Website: lowes
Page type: order-returns
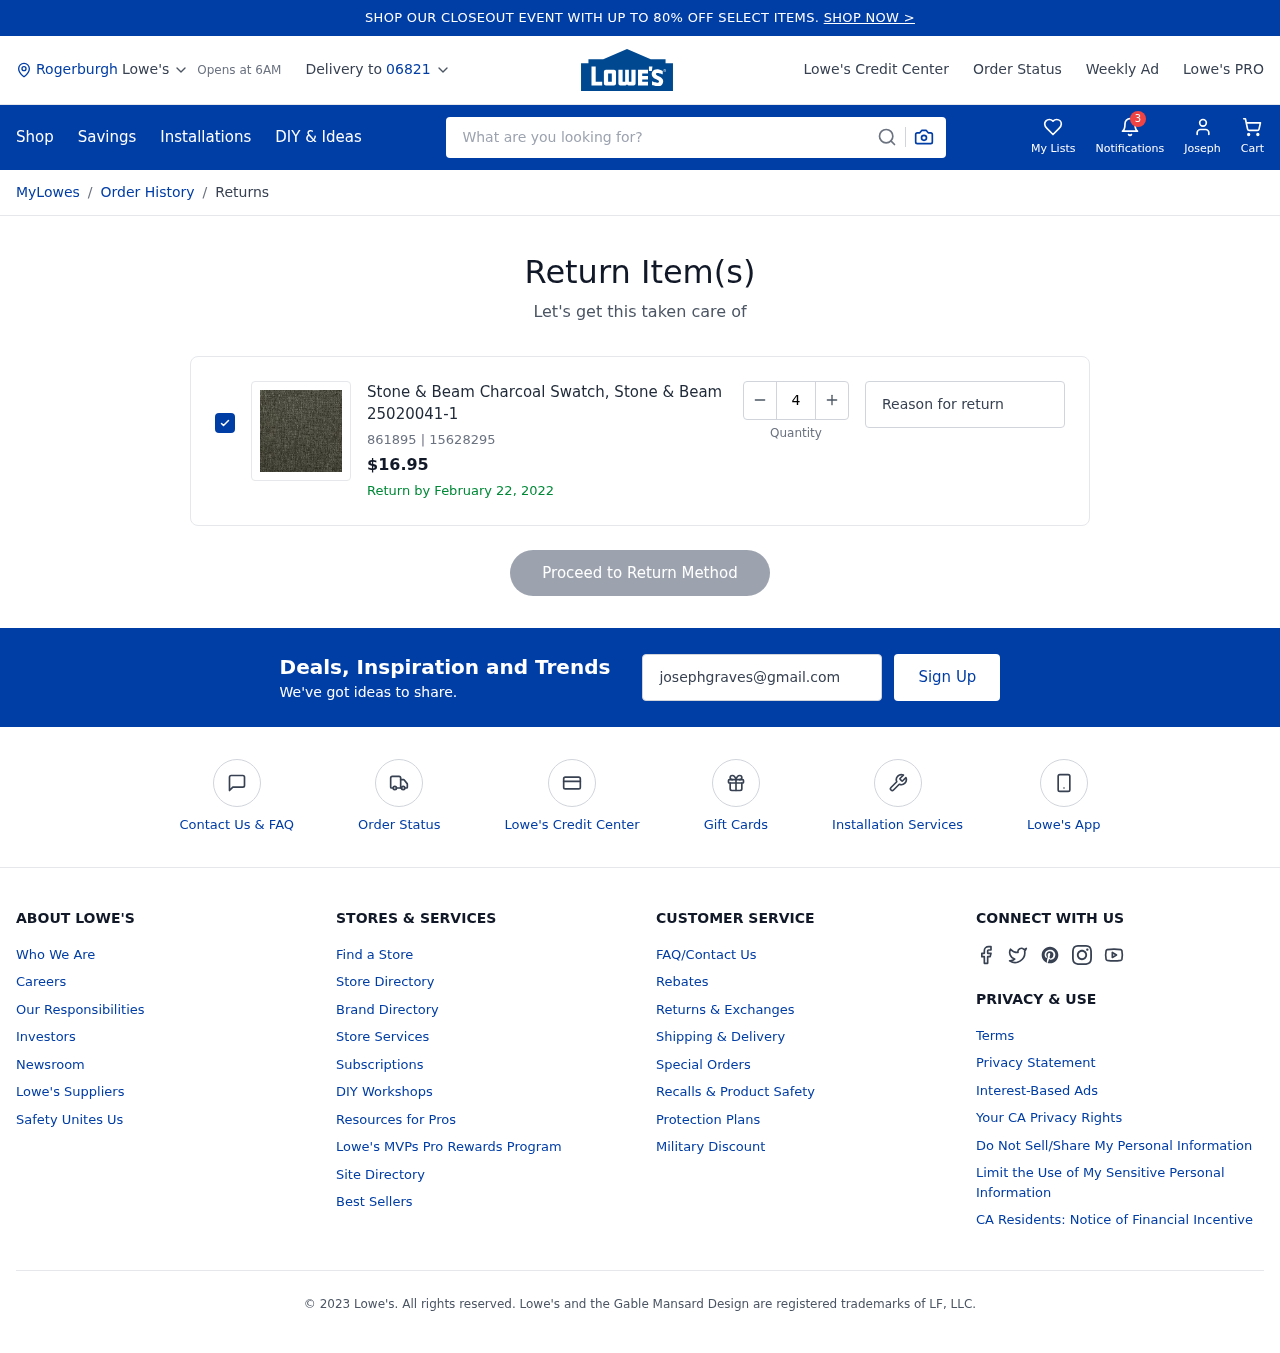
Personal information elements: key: PII_CITY
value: Rogerburgh
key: PII_FIRSTNAME
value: Joseph
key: PII_POSTCODE
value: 06821
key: PII_EMAIL
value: josephgraves@gmail.com
Product elements: key: PRODUCT1_NAME
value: Stone & Beam Charcoal Swatch, Stone & Beam 25020041-1
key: PRODUCT1_PRICE
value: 16.95
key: PRODUCT1_ITEM_NUMBER
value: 861895
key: PRODUCT1_MODEL_NUMBER
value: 15628295
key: PRODUCT1_QUANTITY
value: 4
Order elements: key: ORDER_RETURN_BY_DATE
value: February 22, 2022